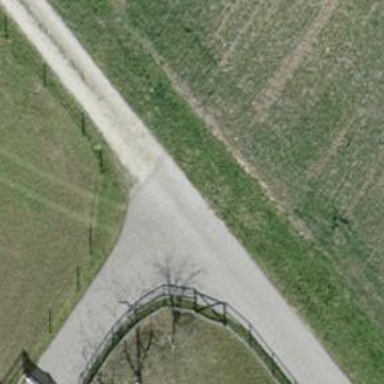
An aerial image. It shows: Gravel track with grade 2 tracktype.